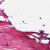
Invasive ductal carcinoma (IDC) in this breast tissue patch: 0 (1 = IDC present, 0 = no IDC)